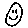
Label: smiley face